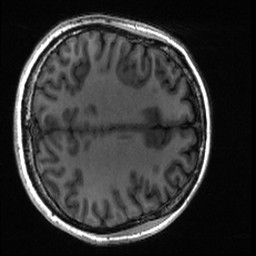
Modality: T1w
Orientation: axial
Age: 28
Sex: female